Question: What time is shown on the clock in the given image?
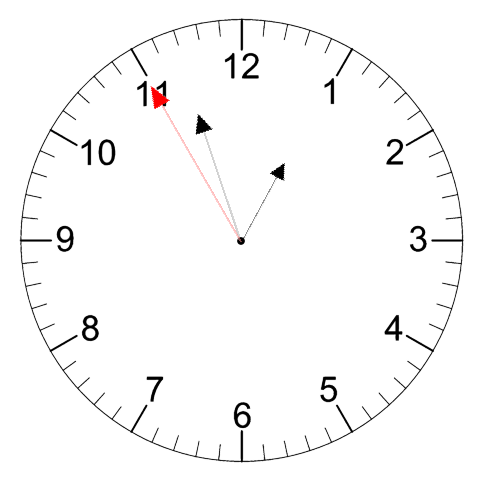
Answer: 12:56:55